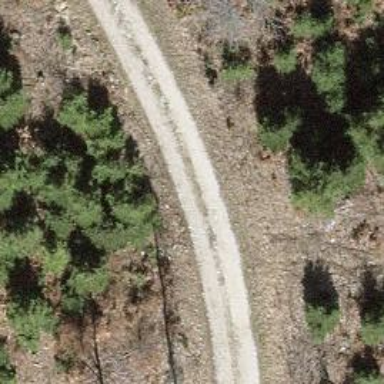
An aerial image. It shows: Gravel track with grade3 tracktype.